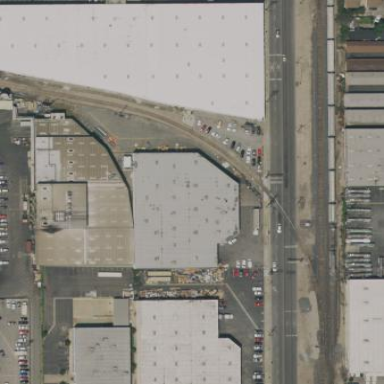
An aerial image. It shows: Warehouse.